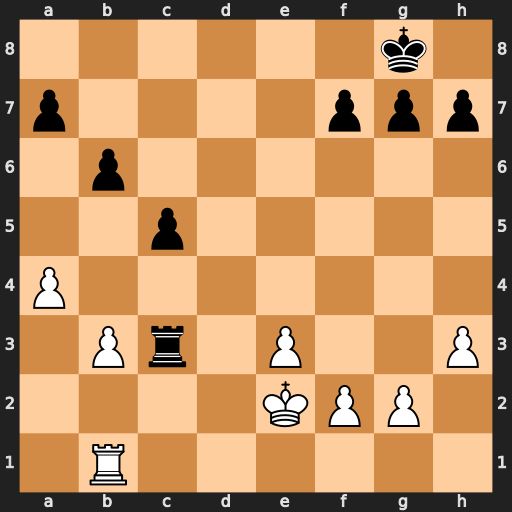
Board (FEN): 6k1/p4ppp/1p6/2p5/P7/1Pr1P2P/4KPP1/1R6
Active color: w
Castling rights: -
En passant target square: -
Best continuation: Kd2 Rxb3 Rxb3